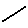
Label: flower